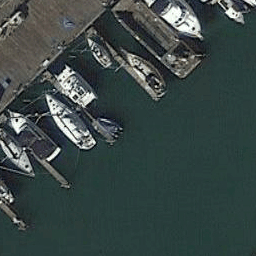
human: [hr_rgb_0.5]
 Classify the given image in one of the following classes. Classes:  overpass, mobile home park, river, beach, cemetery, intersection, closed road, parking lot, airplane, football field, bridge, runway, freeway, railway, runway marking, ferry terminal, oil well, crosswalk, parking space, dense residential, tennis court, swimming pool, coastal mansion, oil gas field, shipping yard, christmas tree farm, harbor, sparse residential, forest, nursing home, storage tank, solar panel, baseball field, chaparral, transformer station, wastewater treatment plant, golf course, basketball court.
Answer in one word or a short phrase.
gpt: harbor